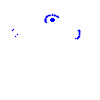
Particle: proton